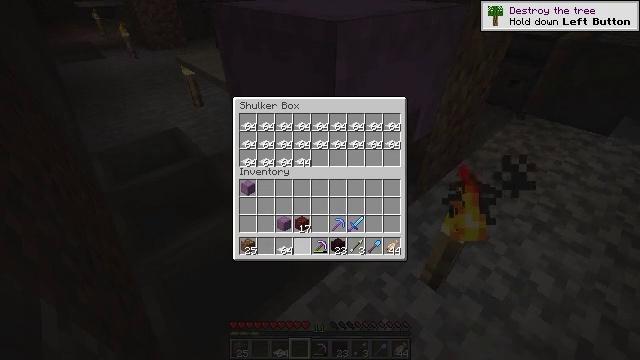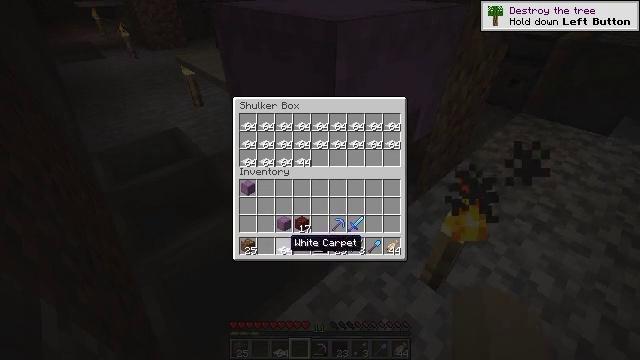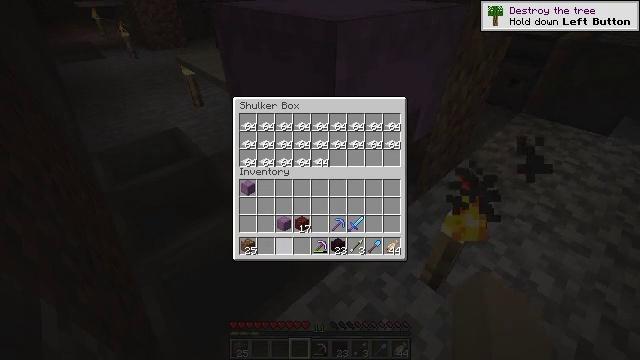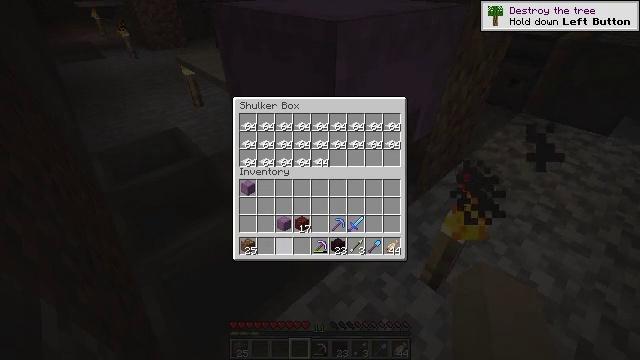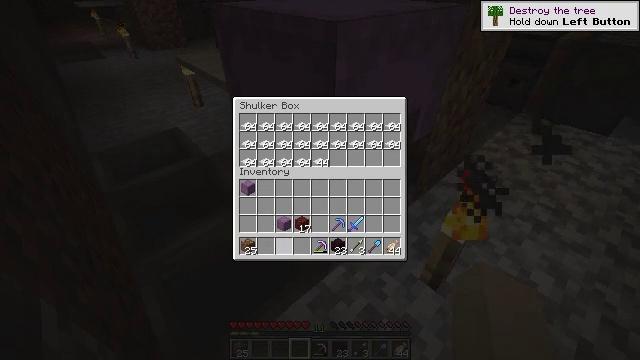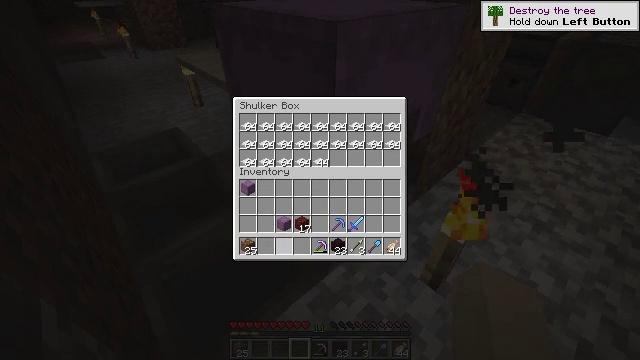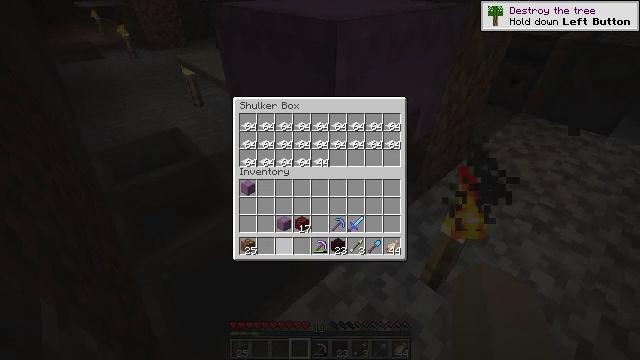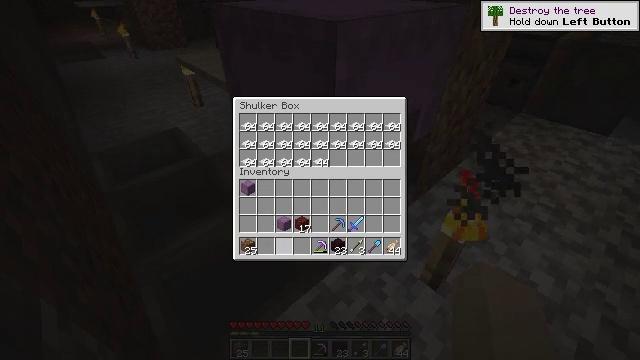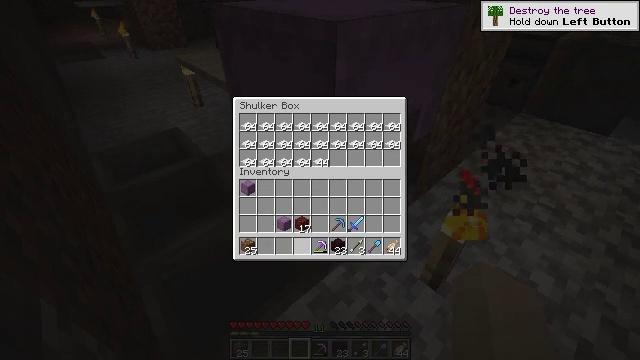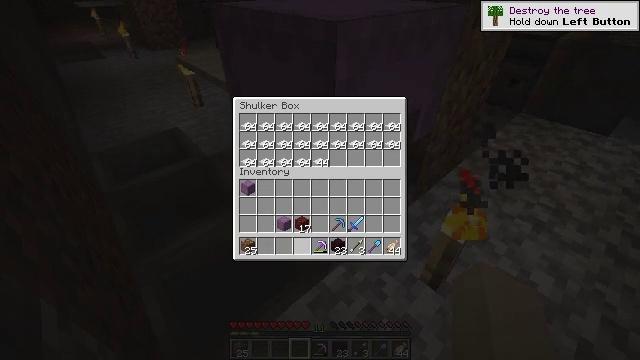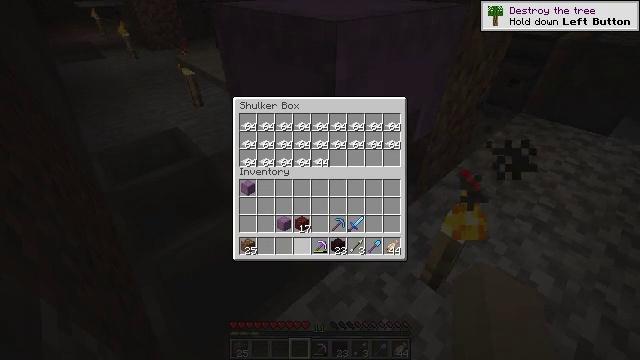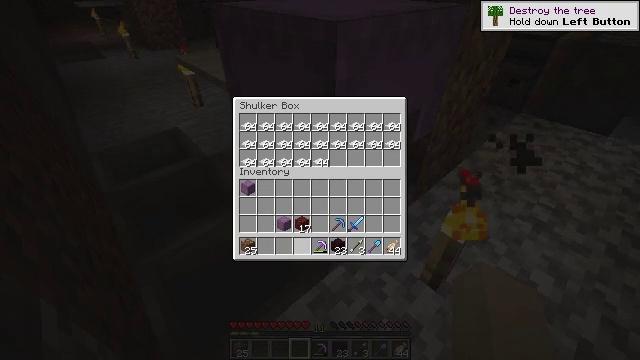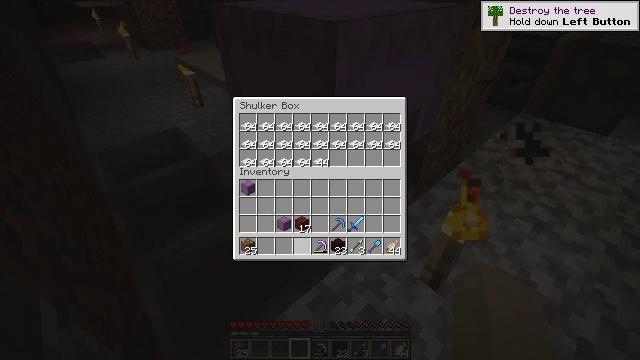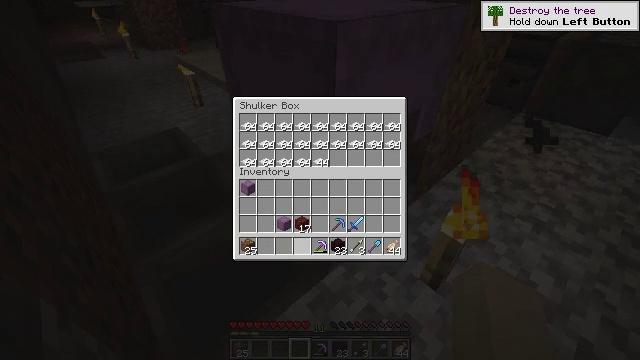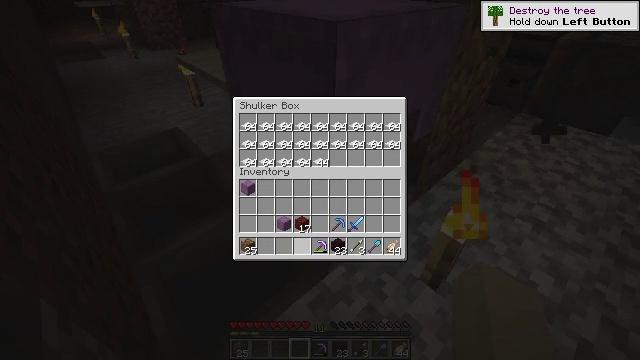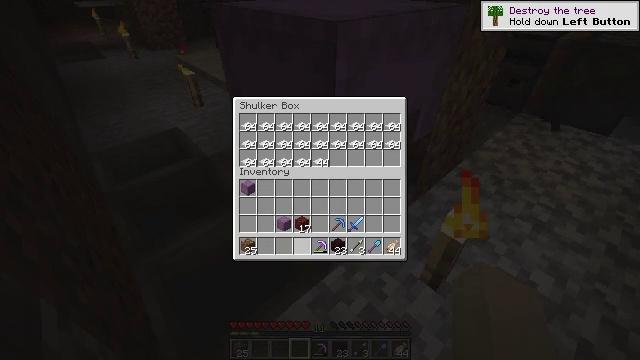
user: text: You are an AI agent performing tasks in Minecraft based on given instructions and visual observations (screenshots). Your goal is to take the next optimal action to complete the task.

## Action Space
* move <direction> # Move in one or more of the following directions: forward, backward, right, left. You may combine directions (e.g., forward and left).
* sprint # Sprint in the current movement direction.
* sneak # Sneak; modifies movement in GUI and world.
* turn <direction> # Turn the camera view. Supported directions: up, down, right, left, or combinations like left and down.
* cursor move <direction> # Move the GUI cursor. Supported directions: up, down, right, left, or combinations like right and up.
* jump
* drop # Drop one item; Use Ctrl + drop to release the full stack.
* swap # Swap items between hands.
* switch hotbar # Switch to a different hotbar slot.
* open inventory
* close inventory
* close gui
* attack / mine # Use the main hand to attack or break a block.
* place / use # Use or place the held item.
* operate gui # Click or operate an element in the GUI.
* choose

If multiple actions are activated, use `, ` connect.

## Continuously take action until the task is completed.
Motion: motion action
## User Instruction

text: Attack the shulker box to pick it up.
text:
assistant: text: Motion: sneak, cursor move left
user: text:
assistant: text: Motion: sneak, choose
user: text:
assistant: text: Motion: sneak, choose
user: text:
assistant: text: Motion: sneak, choose
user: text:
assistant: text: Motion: sneak
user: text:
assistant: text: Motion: sneak
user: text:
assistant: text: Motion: sneak
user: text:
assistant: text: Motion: sneak
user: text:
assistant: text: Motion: no_op
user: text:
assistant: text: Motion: no_op
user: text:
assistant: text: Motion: no_op
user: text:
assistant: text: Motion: no_op
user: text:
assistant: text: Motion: no_op
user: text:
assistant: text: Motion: no_op
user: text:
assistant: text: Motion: no_op
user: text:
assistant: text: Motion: no_op
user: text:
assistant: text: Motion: no_op
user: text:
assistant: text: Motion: no_op
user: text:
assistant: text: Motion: no_op
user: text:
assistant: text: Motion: no_op
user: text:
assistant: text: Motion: no_op
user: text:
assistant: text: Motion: no_op
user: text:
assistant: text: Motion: no_op
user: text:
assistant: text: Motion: no_op
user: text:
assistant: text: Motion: no_op
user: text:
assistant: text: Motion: no_op
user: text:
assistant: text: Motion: no_op
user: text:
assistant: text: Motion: no_op
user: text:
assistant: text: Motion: no_op
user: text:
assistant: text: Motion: no_op